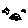
Label: hexagon